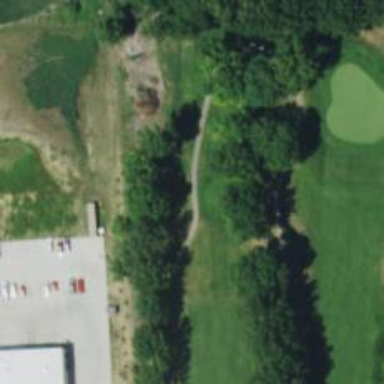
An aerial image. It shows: Path for both road and golf.